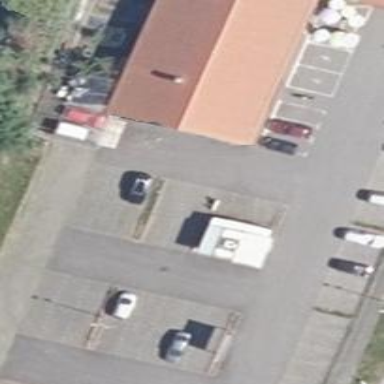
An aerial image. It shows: Fast food establishment.